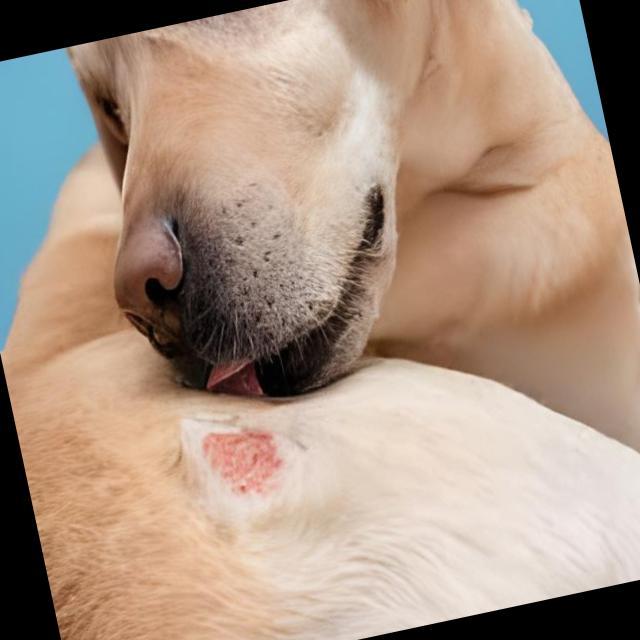
Canine ringworm (Dermatophytosis) — fungal infection caused by Microsporum or Trichophyton. Presents with circular alopecia, scaling, crusting, and broken hairs.